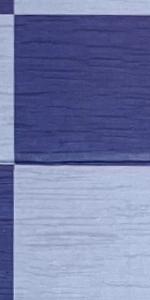
Label: Empty